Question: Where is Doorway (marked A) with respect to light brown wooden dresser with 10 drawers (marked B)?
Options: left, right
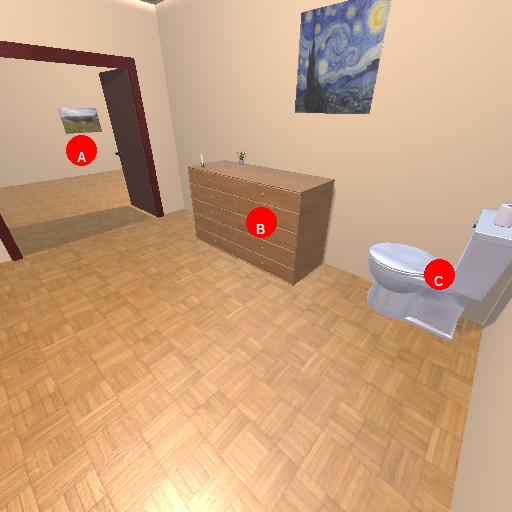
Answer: left